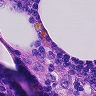
Metastatic tissue present: yes